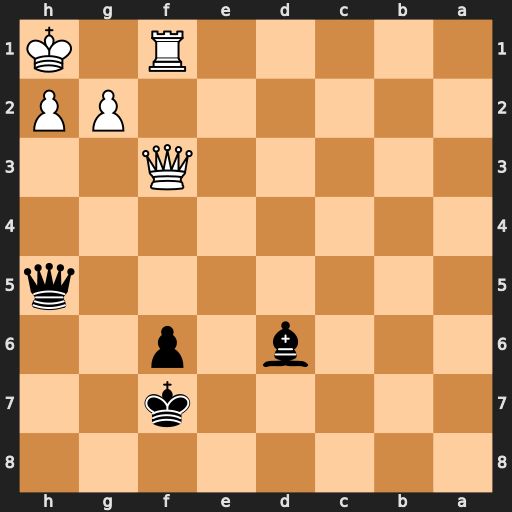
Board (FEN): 8/5k2/3b1p2/7q/8/5Q2/6PP/5R1K
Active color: b
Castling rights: -
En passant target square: -
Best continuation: Qxh2#